Question: As you can see in the image below then when the browser window is resized the checkbox labels can wrap to the opposite side of their ascociated checkboxes.
In the image above the label for checkbox 12 has wrapped and is at the opposite side of the screen. How can I make it so that each label stays with its checkbox?
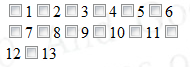
Answer: Put the checkboxes in the label tags and give the label 'display: inline-block'. Texts can be of any size, the "inline-block" keeps the text and checkbox together.
Demo (Resize your browser so 14 goes to the next line): <URL>
HTML:
'''
<label><input type="checkbox">1</label>
<label><input type="checkbox">2</label>
<label><input type="checkbox">3</label>
'''
CSS:
'''
label {
display: inline-block;
}
'''